Question: I have a table which consist of inputs in cells
There is strange bug (in IE9, I didn't test it in another IE versions) after moving between inputs (or after select/deselect) table - table's parent div begins to expand if the overflow: auto; property setted and if there is horizontal scroll
How it looks like:

<URL> try to select some rows in table
HTML:
'''
<div class="maindiv">
<div class="gridwrapper">
<table>
<thead>
<tr>
<th>Column</th>
<th>Column</th>
<th>Column</th>
<th>Column</th>
<th>Column</th>
<th>Column</th>
<th>Column</th>
<th>Column</th>
<th>Column</th>
</tr>
</thead>
<tbody>
<tr>
<td><input type='text' value='Cell'/></td>
<td><input type='text' value='Cell'/></td>
<td><input type='text' value='Cell'/></td>
<td><input type='text' value='Cell'/></td>
<td><input type='text' value='Cell'/></td>
<td><input type='text' value='Cell'/></td>
<td><input type='text' value='Cell'/></td>
<td><input type='text' value='Cell'/></td>
<td><input type='text' value='Cell'/></td>
</tr>
<tr>
<td><input type='text' value='Cell'/></td>
<td><input type='text' value='Cell'/></td>
<td><input type='text' value='Cell'/></td>
<td><input type='text' value='Cell'/></td>
<td><input type='text' value='Cell'/></td>
<td><input type='text' value='Cell'/></td>
<td><input type='text' value='Cell'/></td>
<td><input type='text' value='Cell'/></td>
<td><input type='text' value='Cell'/></td>
</tr>
</tbody>
</table>
</div>
<div class="bottomdiv">
<label>AddRow</label>
</div>
</div>
'''
CSS:
'''
.gridwrapper {
max-height: 150px;
overflow: auto;
border: 1px solid black;
}
.maindiv {
width: 400px;
border: 1px solid gray;
}
table {
width: 100%;
}
'''
Someone knows how to solve this problem?
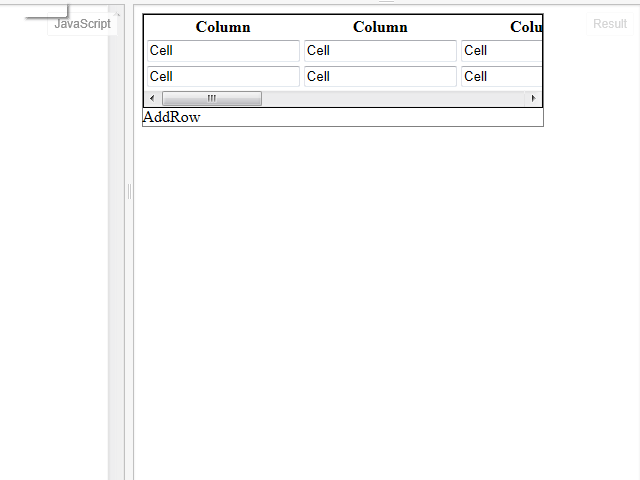
Answer: min-height: 0%; to fix this bug in ie9
'''
.gridwrapper {
min-height: 0%;
max-height: 150px;
overflow: auto;
border: 1px solid black;
}
'''